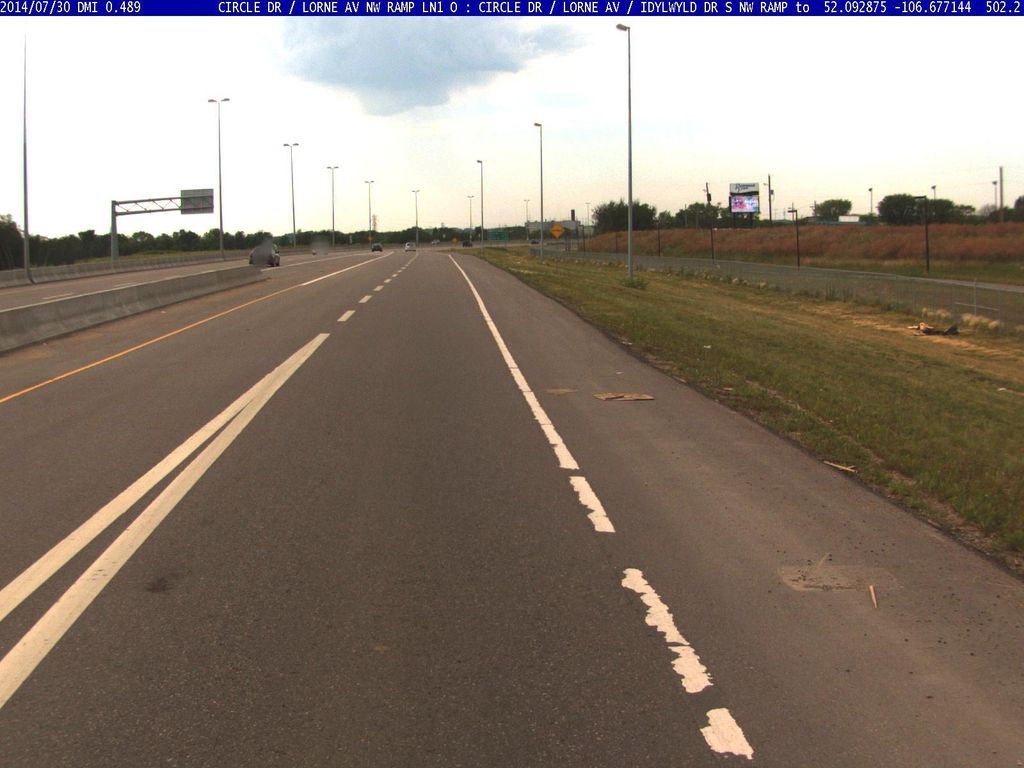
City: saskatoon